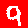
Digit: 9